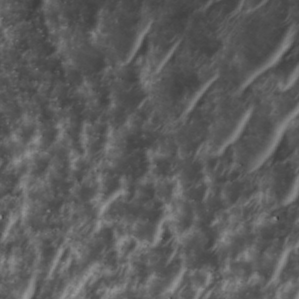
Label: non_frost